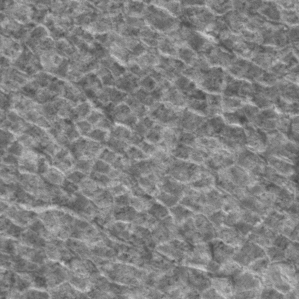
Label: frost